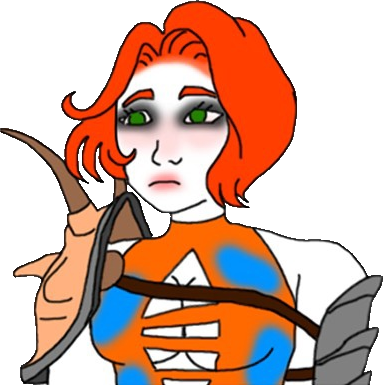
Label: 5_Doomer_Girl